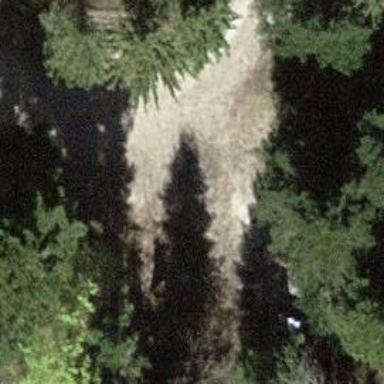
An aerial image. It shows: Dirt path.